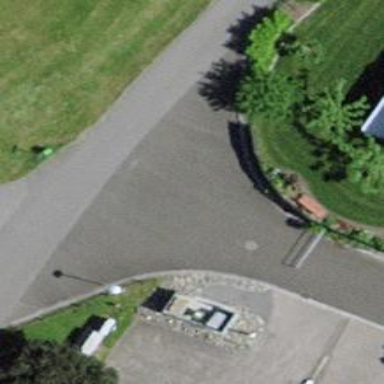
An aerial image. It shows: Bollard barrier.